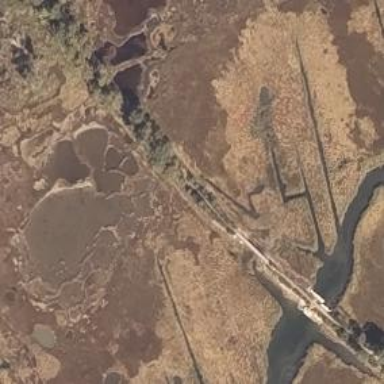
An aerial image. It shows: Abandoned railway bridge over path with excellent trail visibility.